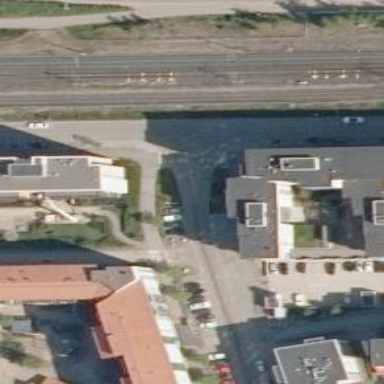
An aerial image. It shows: Marked zebra crossing on asphalt cycleway.